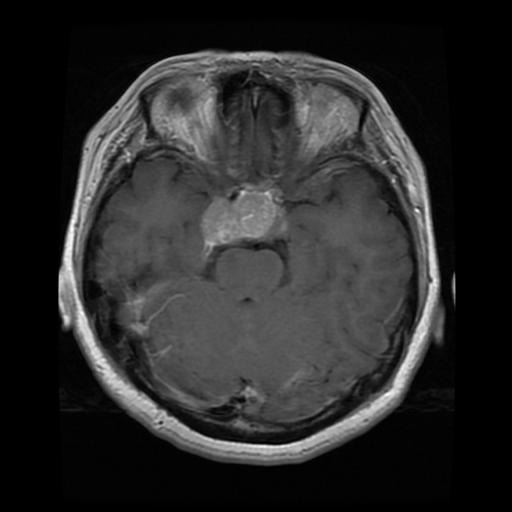
Label: pituitary